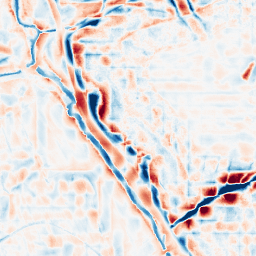
Category: wavelet
Decomposition family: wavelet_biorthogonal
Decomposition parameters: wavelet: bior2.4
level: 4
Upsampling method: sinc_hamming
Upsampling parameters: scale: 4
kernel_size: 16
Upsampling scale: 4